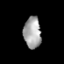
Tissue: prostate
Cell type: T cells
Senescence score: 0.321
Nuclear area (px): 529
Mean DAPI intensity: 165.881